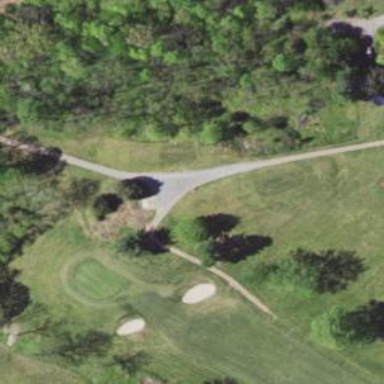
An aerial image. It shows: Path used for both walking and golf.